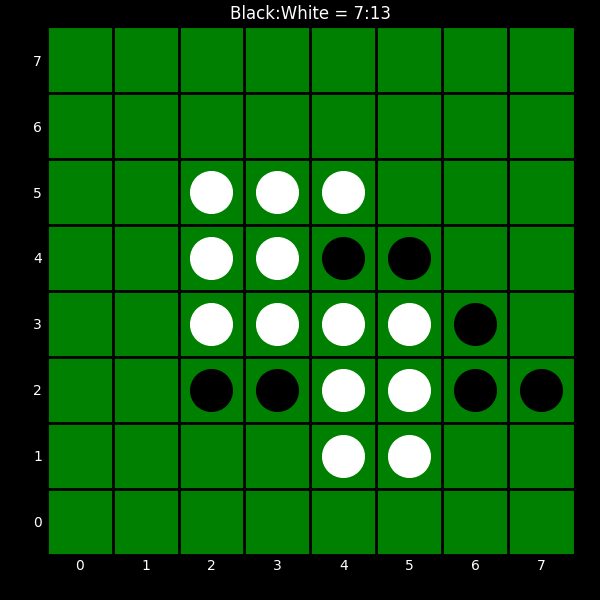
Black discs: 7
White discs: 13